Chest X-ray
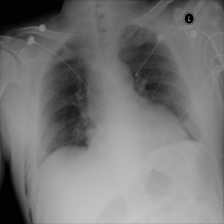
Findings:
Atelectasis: negative
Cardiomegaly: negative
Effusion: negative
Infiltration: negative
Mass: negative
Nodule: negative
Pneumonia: negative
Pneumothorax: negative
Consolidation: negative
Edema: negative
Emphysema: positive
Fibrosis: negative
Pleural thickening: negative
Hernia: negative